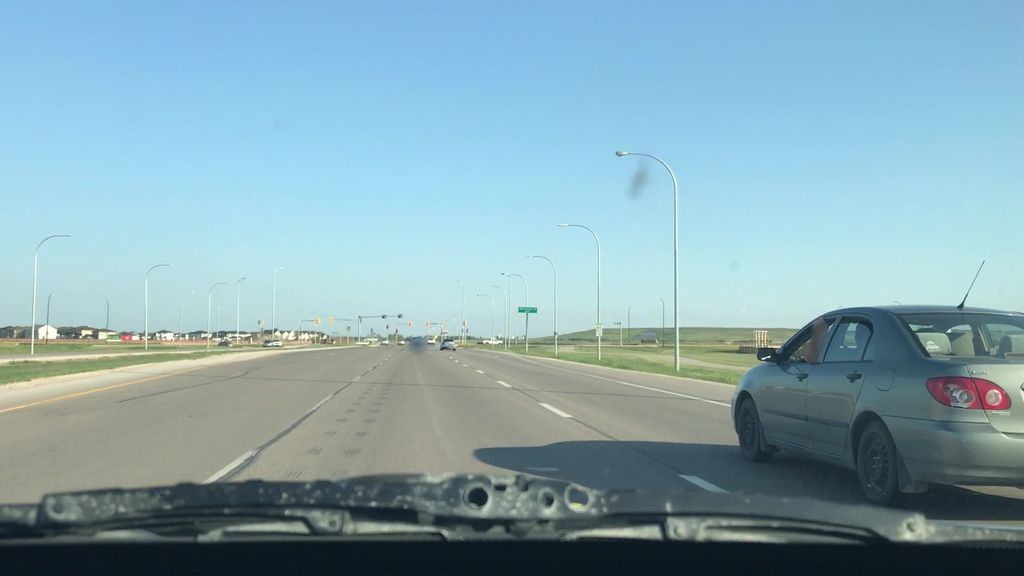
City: winnipeg